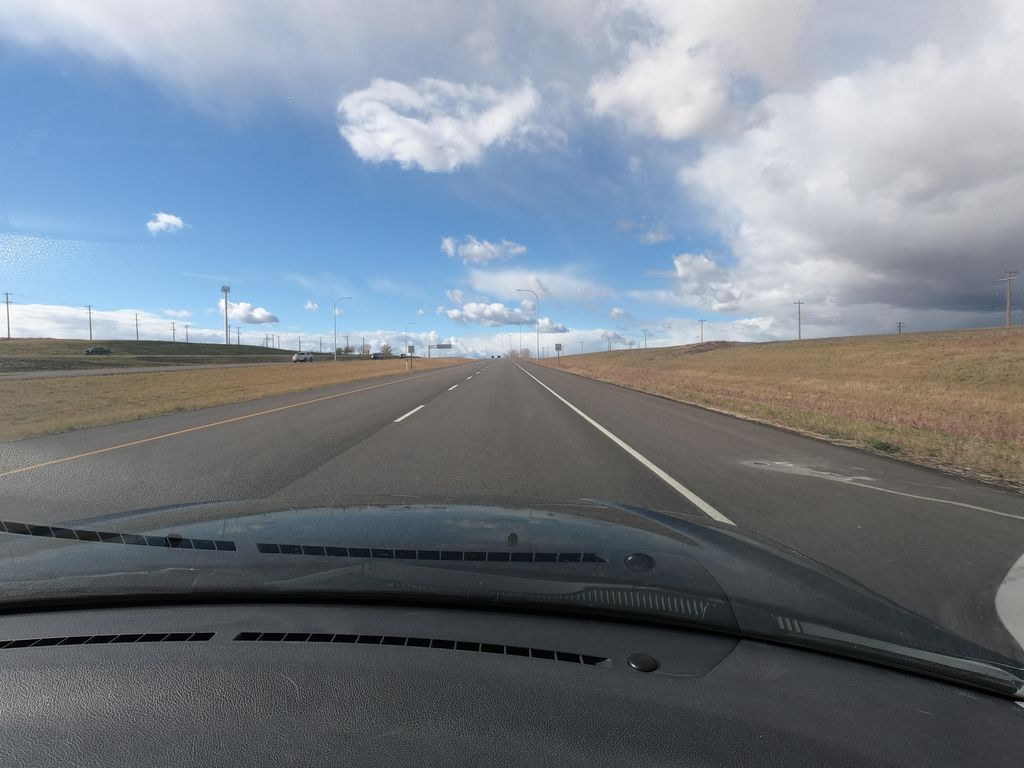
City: calgary